Question: I use the following Stripe form
'''
<% if @user.stripe_card_token? %>
Credit Card is on File
<% else %>
<div class="col-md-4">
<div class="form-group">
<%= label_tag :card_number, "Credit Card Number" %>
<%= text_field_tag :card_number, nil, name: nil, class: "input-lg form-control" %>
</div>
</div>
<div class="col-md-6">
<div class="form-group">
<%= label_tag :card_month, "Card Expiration" %>
<%= select_month nil, {add_month_numbers: true}, {name: nil, id: "card_month", class: "input-lg"} %>
<%= select_year nil, {start_year: Date.today.year, end_year: Date.today.year+15}, {name: nil, id: "card_year", class: "input-lg"} %>
</div>
</div>
<div class="col-md-2">
<div class="form-group">
<%= label_tag :card_code, "CVV" %>
<%= text_field_tag :card_code, nil, name: nil, class: "input-lg form-control" %>
</div>
</div>
<% end %>
'''
I wish to change the 'select_month' input in a way that when it renders to show only months numbers and not months names.
Right now it renders like that:

Any clues? Thank you.
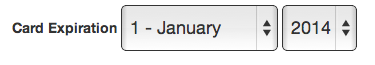
Answer: As per the doc <URL>
Remove the options 'add_month_numbers: true' and replace it by 'use_month_numbers: true'